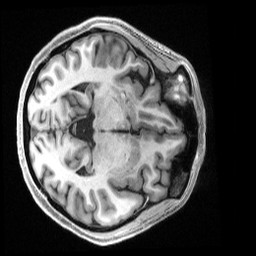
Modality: T1w
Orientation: axial
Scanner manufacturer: siemens
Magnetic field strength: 3 T
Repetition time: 2.5 s
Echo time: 0.00231 s